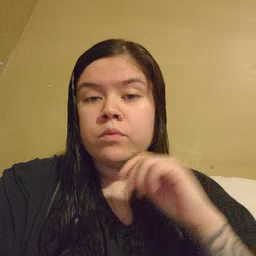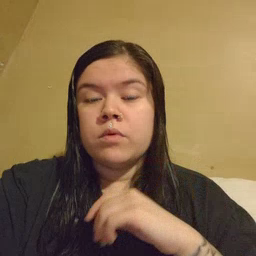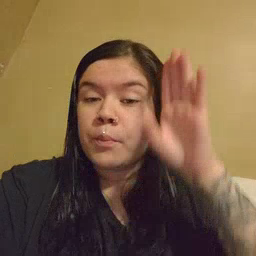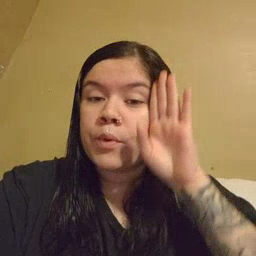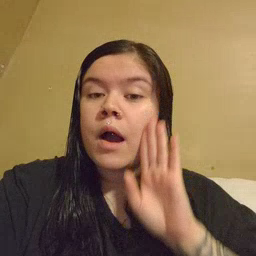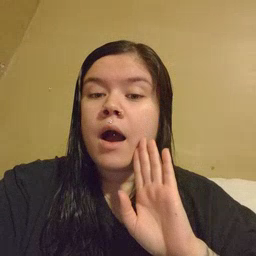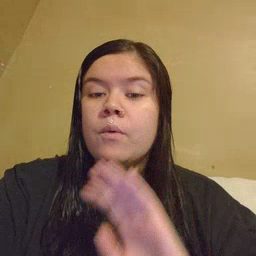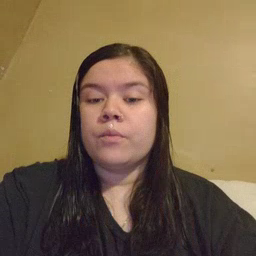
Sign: brown